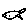
Label: fish